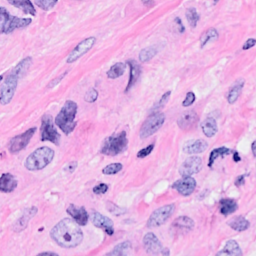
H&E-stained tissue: Breast